Breast ultrasound image
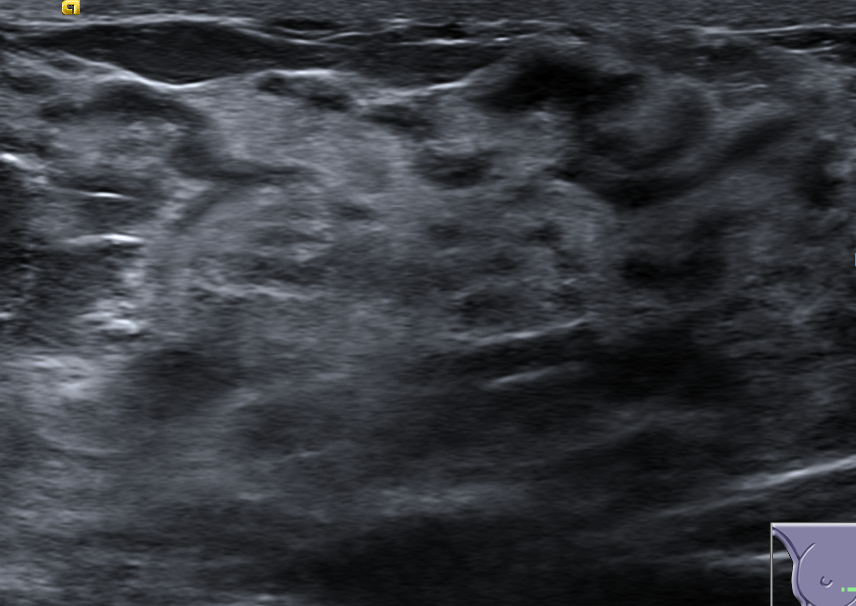
Diagnosis: normal